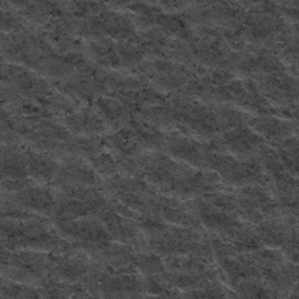
Label: frost